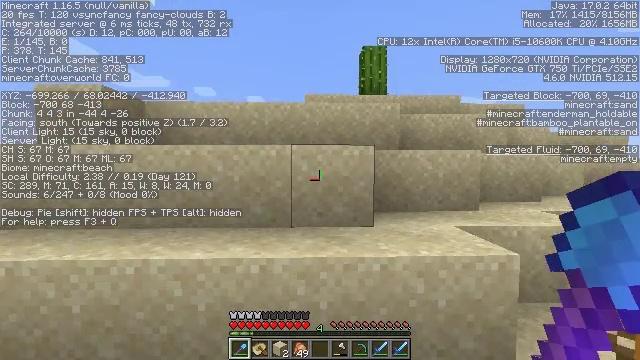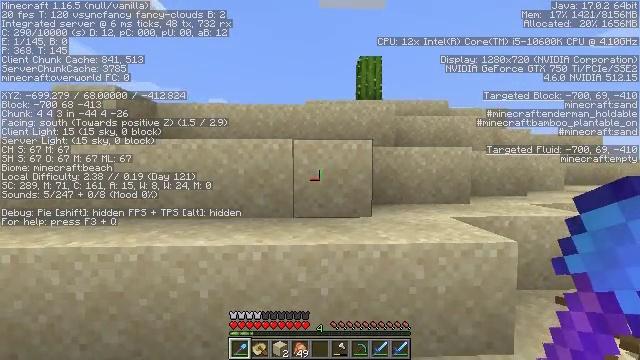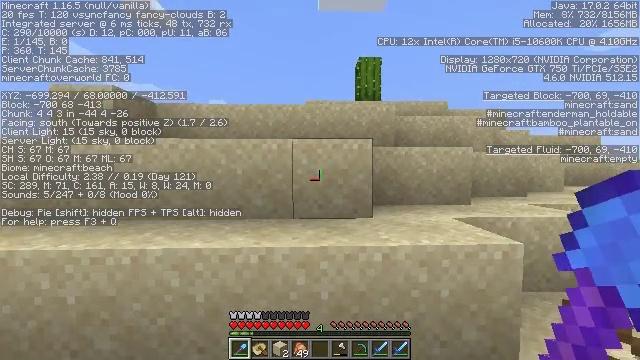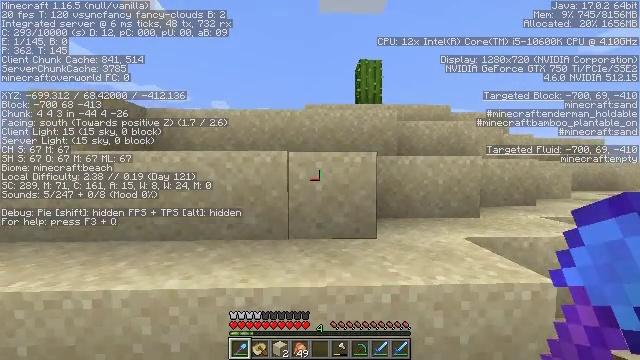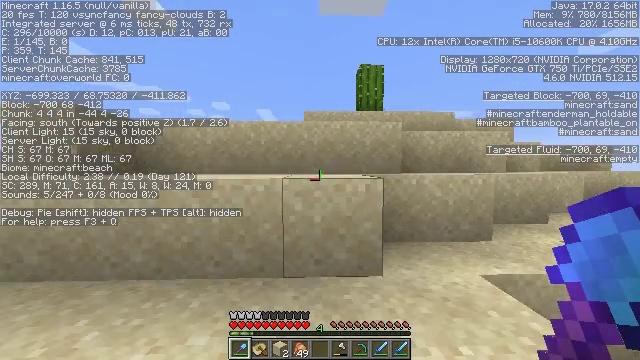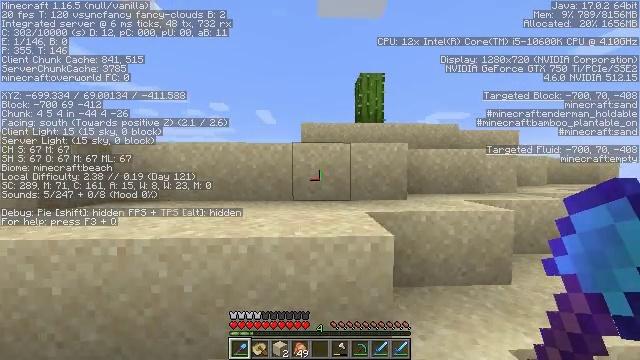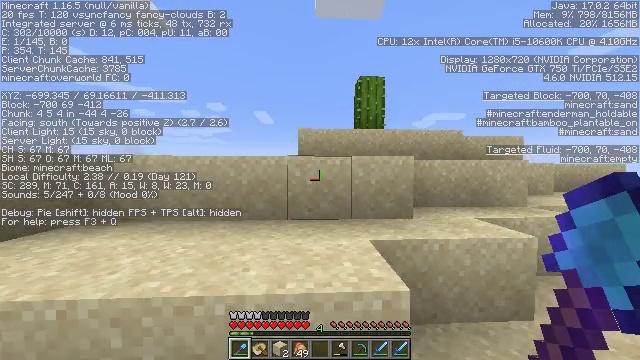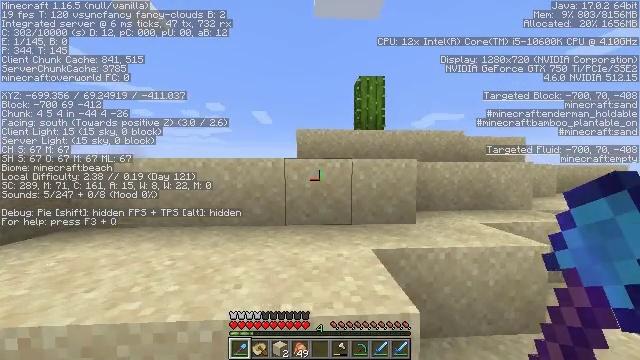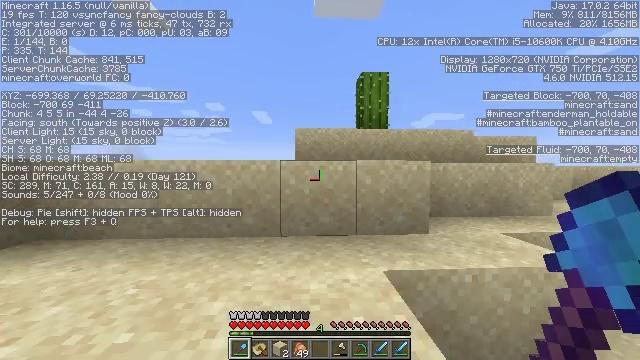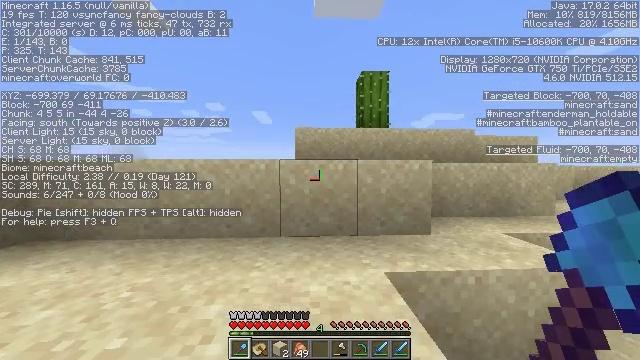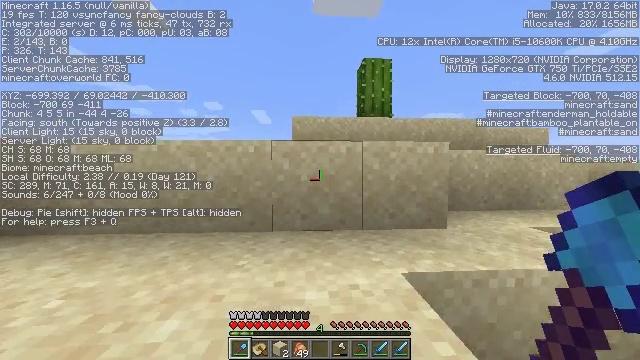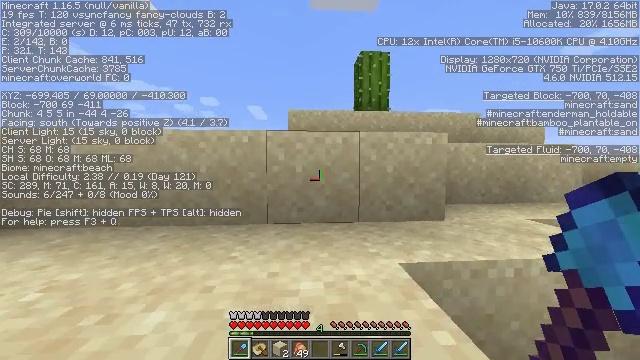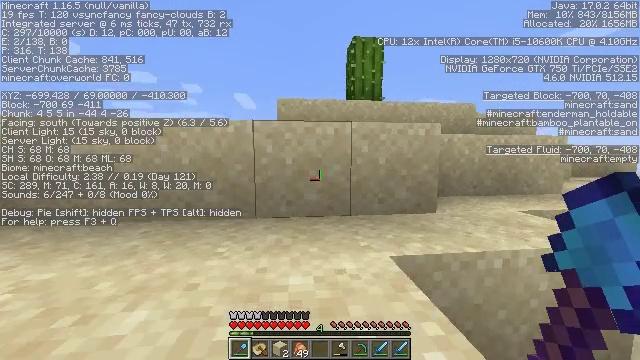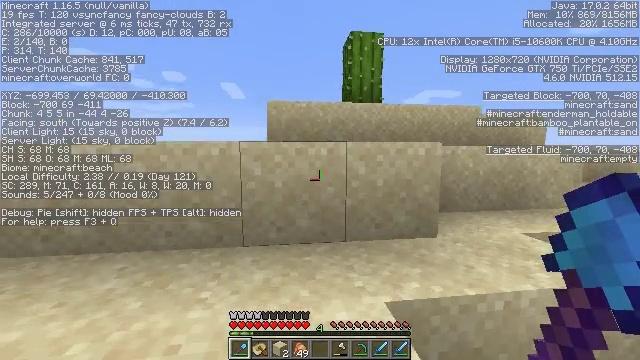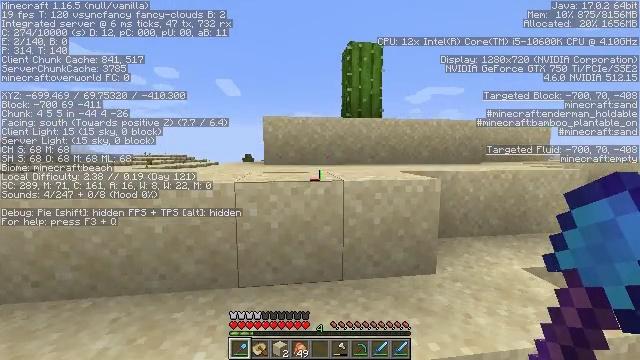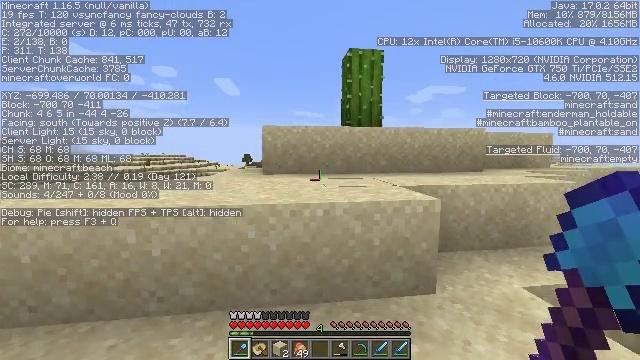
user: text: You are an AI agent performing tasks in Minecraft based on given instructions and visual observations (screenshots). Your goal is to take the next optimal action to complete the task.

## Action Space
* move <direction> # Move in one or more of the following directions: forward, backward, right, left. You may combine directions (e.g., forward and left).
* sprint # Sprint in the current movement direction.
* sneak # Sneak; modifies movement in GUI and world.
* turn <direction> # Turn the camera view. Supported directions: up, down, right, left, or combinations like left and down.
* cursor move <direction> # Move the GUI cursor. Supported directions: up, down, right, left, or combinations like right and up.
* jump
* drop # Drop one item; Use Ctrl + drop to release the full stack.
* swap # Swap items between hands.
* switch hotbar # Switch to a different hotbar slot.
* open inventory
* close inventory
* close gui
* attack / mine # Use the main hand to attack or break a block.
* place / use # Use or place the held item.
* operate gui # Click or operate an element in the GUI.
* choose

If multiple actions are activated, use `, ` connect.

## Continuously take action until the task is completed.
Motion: motion action
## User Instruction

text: Break the cactus block.
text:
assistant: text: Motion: move forward, sprint, jump
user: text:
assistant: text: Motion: move forward, jump
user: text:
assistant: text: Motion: move forward, jump
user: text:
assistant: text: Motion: move forward, jump
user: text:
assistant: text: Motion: move forward, jump
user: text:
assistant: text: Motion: move forward, jump
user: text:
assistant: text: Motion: move forward, jump
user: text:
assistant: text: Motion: move forward, jump
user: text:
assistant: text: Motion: move forward, sprint, jump
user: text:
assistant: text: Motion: move forward, sprint, jump
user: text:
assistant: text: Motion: move forward, sprint, jump
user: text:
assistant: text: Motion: move forward, turn right and down, jump
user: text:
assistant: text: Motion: move forward, turn right, jump
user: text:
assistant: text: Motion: move forward, jump
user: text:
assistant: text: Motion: move forward, sprint, jump
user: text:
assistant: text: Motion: move forward, sprint, jump
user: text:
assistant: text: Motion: move forward, sprint, jump
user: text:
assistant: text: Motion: move forward, jump
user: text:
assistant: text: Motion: move forward, jump
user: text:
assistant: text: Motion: move forward, jump
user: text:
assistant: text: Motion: move forward, jump
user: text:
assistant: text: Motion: move forward, jump
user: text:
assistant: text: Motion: move forward, jump
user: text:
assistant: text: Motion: move forward, jump
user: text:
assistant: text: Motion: move forward, sprint, jump
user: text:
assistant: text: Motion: move forward, sprint, jump
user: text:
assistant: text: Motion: move forward, sprint, jump
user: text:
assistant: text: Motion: move forward, turn right and down, jump
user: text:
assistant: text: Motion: move forward, turn right and down, jump
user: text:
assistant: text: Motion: move forward, turn right and down, jump